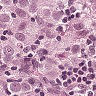
Metastatic tissue present: yes